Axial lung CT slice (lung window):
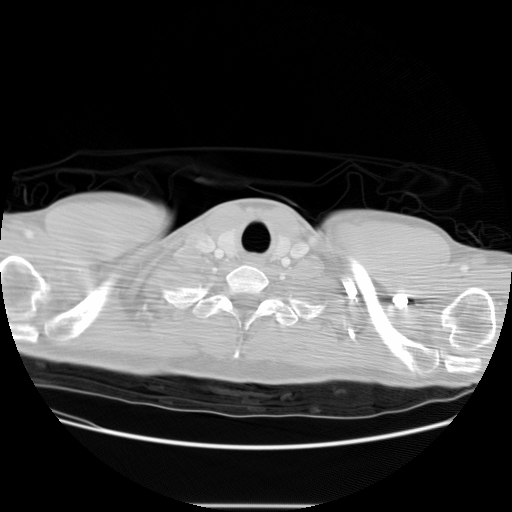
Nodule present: no